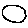
Label: circle